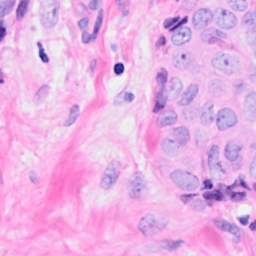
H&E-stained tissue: Breast